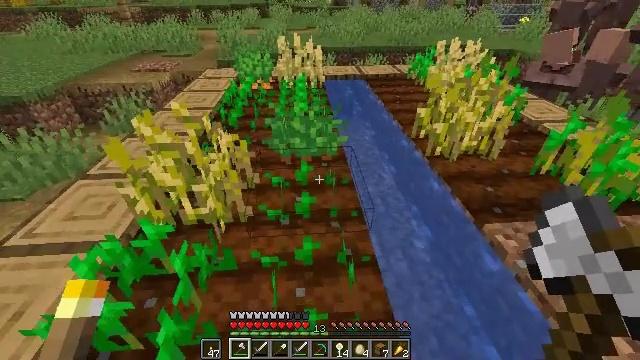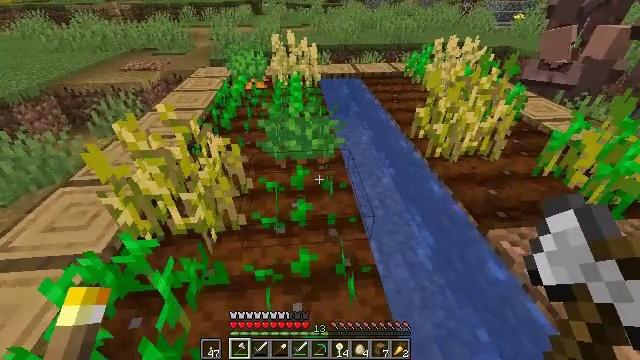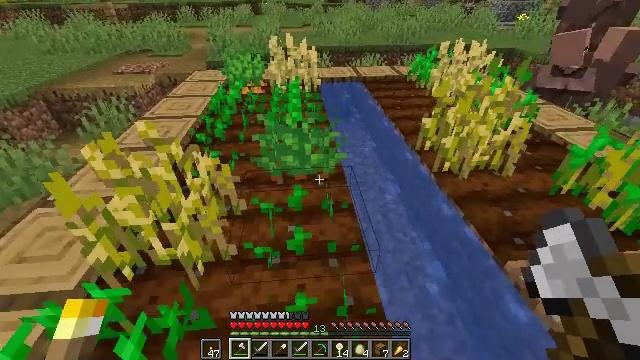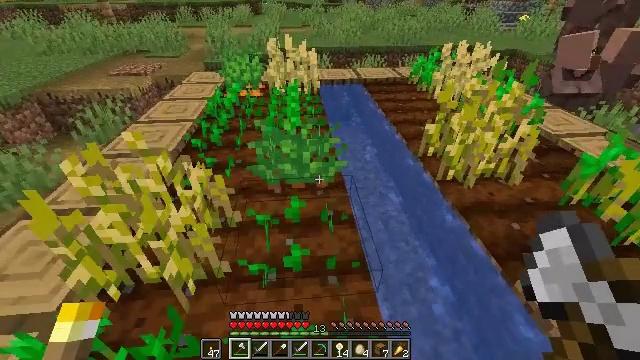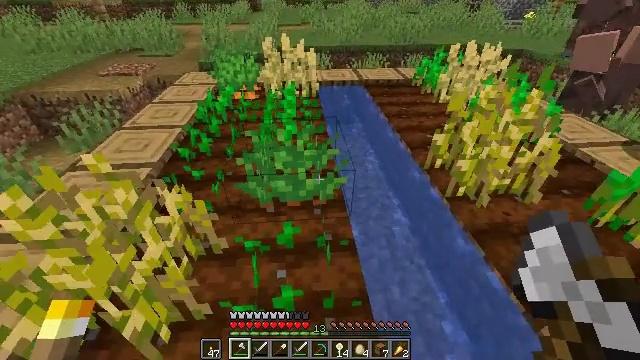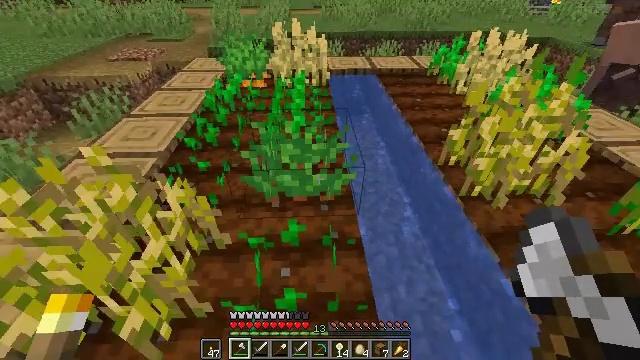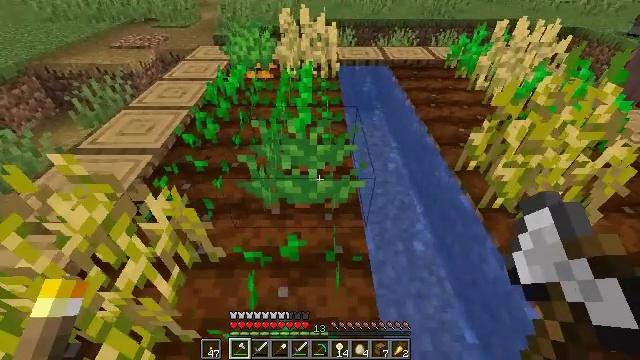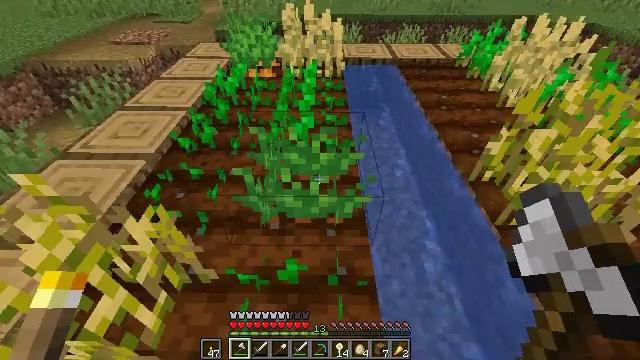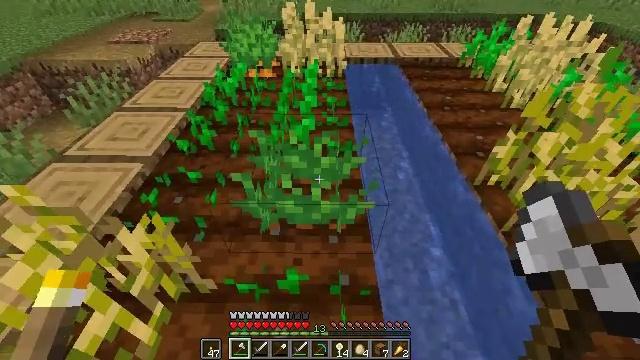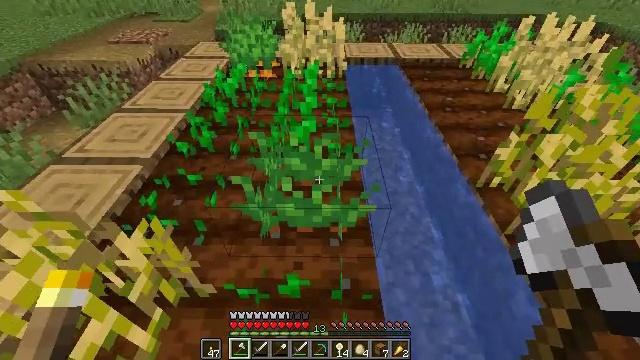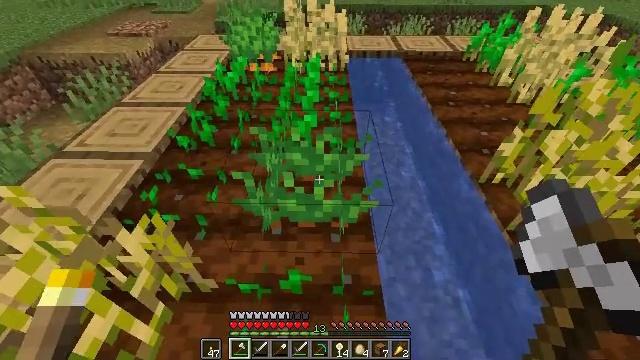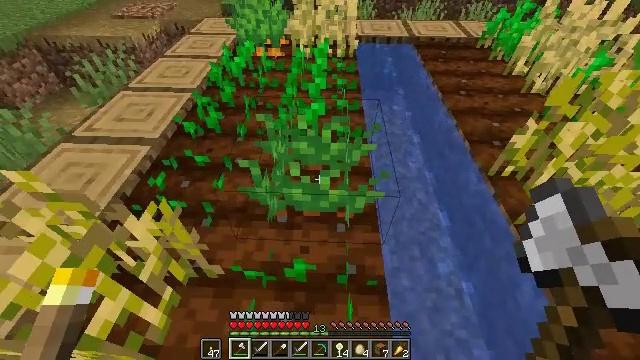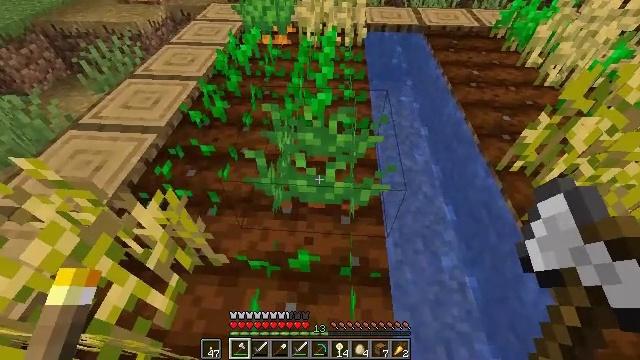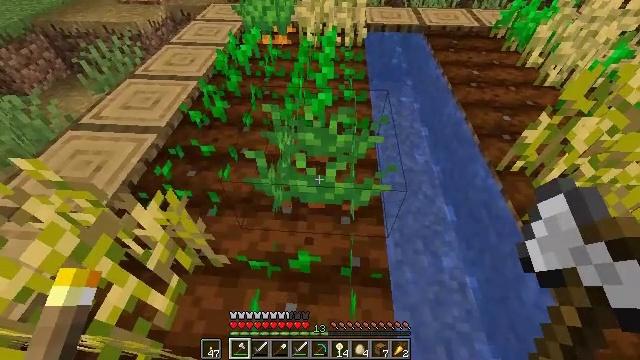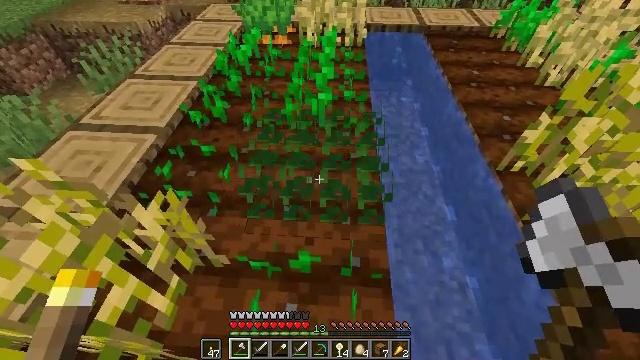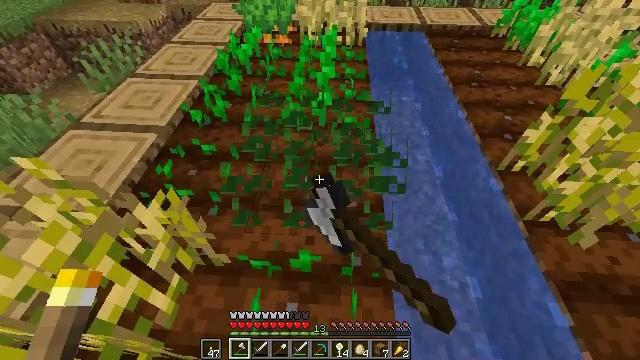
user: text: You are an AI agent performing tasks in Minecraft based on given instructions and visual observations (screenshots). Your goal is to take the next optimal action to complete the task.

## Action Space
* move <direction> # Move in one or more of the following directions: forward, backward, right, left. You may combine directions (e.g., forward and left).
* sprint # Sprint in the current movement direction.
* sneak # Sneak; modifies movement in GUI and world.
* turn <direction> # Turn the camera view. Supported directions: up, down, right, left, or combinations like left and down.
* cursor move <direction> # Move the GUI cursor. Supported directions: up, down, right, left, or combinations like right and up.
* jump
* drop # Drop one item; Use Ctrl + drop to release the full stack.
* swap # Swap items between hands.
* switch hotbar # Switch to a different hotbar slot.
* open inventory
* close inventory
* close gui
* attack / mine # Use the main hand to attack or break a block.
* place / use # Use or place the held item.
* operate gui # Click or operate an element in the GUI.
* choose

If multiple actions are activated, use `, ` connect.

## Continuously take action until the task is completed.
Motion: motion action
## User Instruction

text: Retrieve carrots by attacking the plant.
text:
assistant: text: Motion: move forward, turn right
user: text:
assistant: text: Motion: move forward
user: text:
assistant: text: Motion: move forward
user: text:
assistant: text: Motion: move forward
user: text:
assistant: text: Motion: move forward, turn left and down
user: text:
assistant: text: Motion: move forward, turn left and down
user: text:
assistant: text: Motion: turn left
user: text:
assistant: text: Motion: no_op
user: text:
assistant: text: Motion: no_op
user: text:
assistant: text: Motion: turn down
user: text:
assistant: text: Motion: turn left and down
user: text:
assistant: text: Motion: turn left and down
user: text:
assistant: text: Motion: no_op
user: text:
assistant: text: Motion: attack / mine
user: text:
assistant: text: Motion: attack / mine
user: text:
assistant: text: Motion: no_op
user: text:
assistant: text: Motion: no_op
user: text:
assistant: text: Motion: no_op
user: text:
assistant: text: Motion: move forward
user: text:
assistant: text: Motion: move forward
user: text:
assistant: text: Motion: move forward
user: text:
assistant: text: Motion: move forward
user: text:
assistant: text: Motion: move forward, turn left
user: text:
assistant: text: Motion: move forward, turn left
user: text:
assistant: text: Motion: move forward, turn left
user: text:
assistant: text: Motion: move forward, turn left
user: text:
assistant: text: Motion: move forward
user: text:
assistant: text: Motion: move forward
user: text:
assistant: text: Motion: move forward
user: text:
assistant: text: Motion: move forward